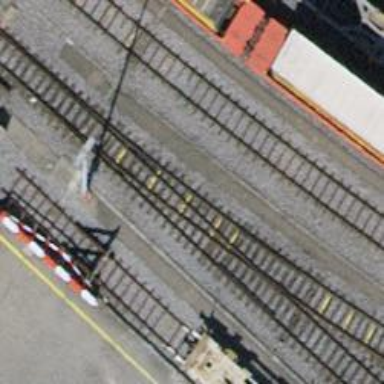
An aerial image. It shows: Single-track railway yard.